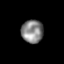
Tissue: skin
Cell type: Others
Senescence score: 0.7213
Nuclear area (px): 494
Mean DAPI intensity: 134.233